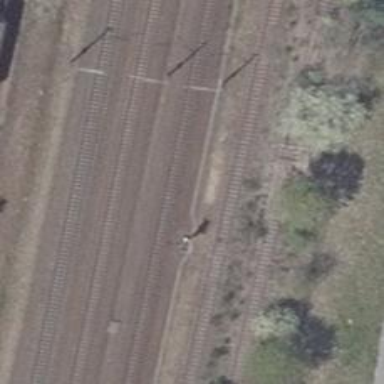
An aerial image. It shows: Railway signal.